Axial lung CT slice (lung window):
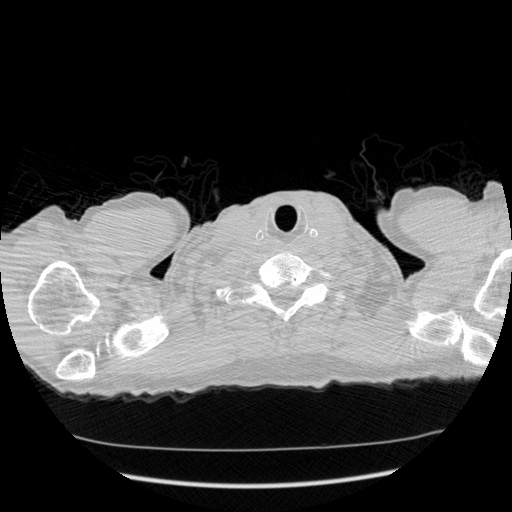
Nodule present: no